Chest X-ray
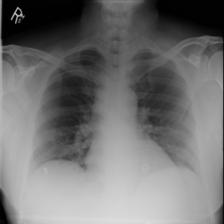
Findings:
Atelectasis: negative
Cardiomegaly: negative
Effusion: negative
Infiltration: negative
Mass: negative
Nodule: negative
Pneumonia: negative
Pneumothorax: negative
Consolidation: negative
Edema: negative
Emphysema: negative
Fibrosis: negative
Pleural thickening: negative
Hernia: negative